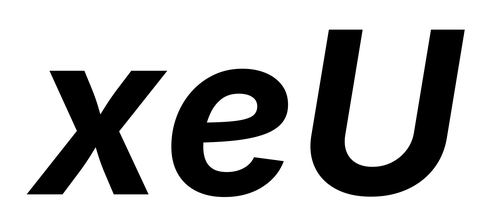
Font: Inter-Italic_Bold_Italic